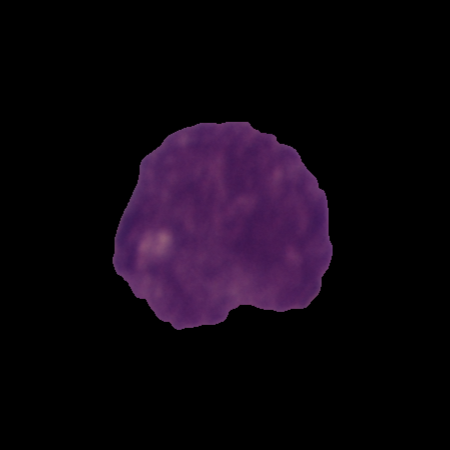
Label: cancer